Aerial crown-view tile of a tropical tree (Barro Colorado Island, Panama), acquired 20250317:
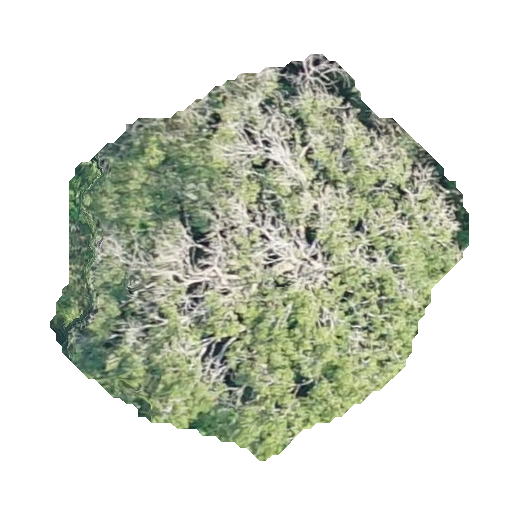
Species: Handroanthus guayacan
GBIF accepted scientific name: Handroanthus guayacan
Crown area: 168.839 m²